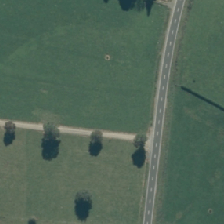
Land cover: shortrotation_cropland